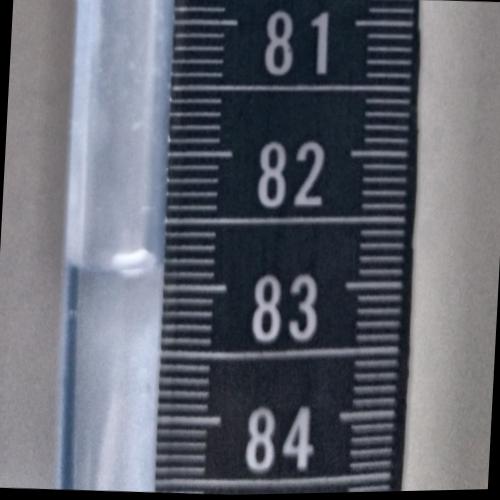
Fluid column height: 82.9 cm